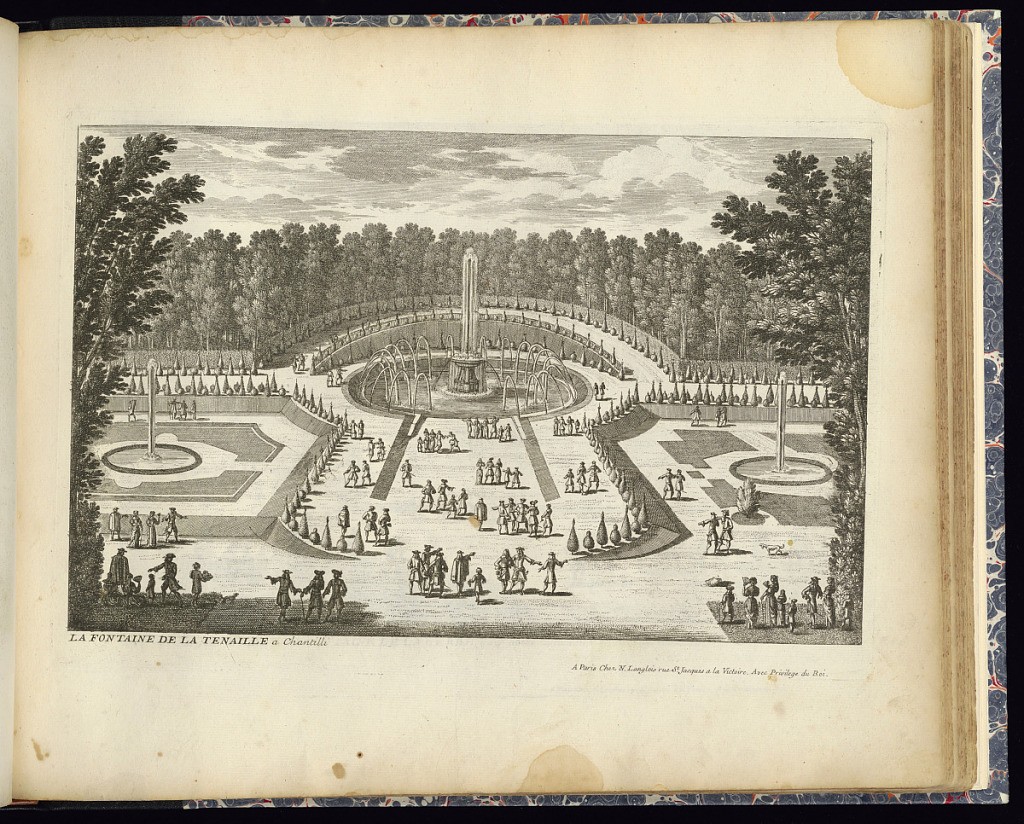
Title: LA FONTAINE DE LA TENAILLE a Chantilli
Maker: Adam Perelle, French, 1638 – 1695
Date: late 17th century
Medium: Etching on laid paper
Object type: Print
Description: View of a large fountain in the gardens at Chantilly, a central circular basin with a large fountain and jets of water with a ramp behind. In the foreground, there are paths, trees, and two circular basins with jets of water. Trees in the background and framing the scene. Figures (courtiers) throughout. The plate is titled.